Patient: sex F, age 46
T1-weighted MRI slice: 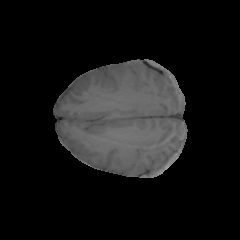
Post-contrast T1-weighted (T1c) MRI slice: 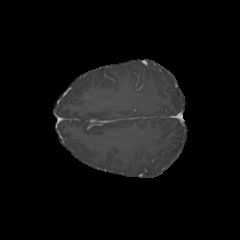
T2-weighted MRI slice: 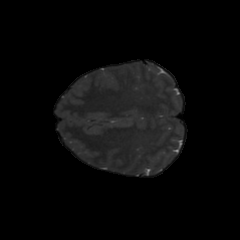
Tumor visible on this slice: no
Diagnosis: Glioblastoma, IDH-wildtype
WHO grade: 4